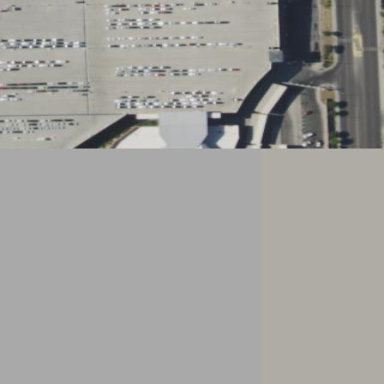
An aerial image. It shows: View of roof of building.